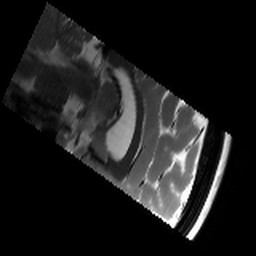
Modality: T2w
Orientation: sagittal
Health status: healthy
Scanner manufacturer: siemens
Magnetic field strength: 3 T
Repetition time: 8.02 s
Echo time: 0.08 s